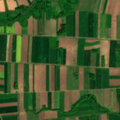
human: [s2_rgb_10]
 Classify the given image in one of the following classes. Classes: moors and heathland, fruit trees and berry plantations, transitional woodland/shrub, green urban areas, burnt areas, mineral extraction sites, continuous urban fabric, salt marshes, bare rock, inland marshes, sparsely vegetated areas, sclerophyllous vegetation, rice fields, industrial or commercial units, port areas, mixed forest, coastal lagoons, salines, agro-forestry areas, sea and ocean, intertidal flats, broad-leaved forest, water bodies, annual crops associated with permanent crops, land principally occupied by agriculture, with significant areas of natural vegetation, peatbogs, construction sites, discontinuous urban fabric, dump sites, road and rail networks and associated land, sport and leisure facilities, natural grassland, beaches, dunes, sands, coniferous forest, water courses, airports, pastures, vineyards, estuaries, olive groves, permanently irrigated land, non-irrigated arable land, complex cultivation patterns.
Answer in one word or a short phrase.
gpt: non-irrigated arable land, land principally occupied by agriculture, with significant areas of natural vegetation